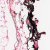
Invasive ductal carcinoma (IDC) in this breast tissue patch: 0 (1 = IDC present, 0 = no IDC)